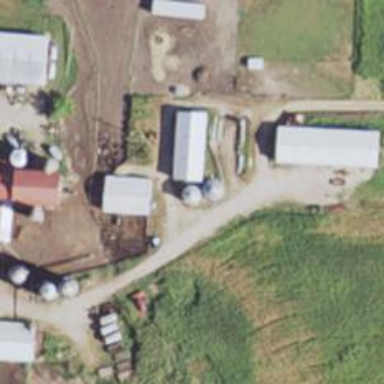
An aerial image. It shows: Silo building.